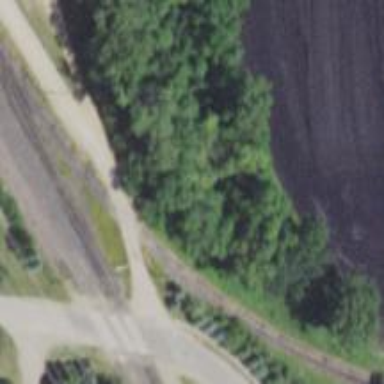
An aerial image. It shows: Level crossing along the railway.